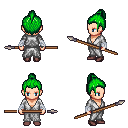
a pixel art fantasy rpg character, female body template, human, light skin, white robe, magenta pants, green short topknot hairstyle, white cloth bandages, maroon shoes, spear, four views (front, back, left, right), 2x2 character sprite sheet, small pixel art, hard edges, no anti-aliasing